Aerial crown-view tile of a tropical tree (Barro Colorado Island, Panama), acquired 20250217:
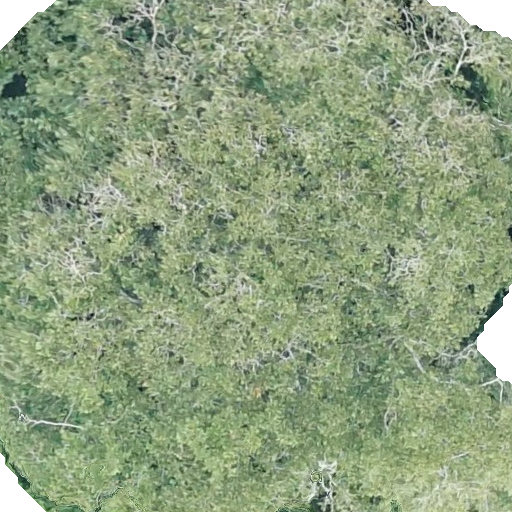
Species: Dipteryx oleifera
GBIF accepted scientific name: Dipteryx oleifera
Crown area: 452.274 m²